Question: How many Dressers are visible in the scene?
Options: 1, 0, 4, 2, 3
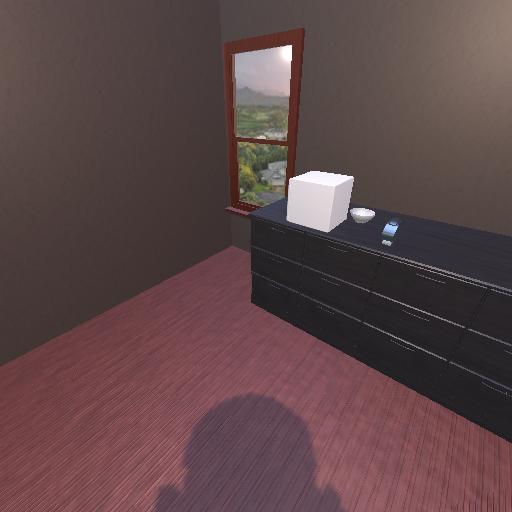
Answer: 1